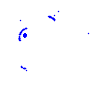
Particle: kaon